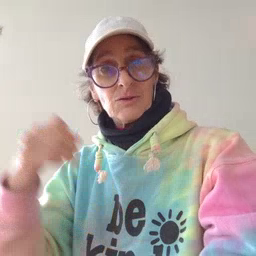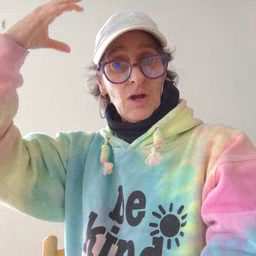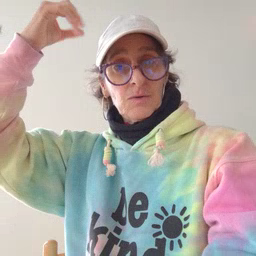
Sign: shower